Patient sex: F
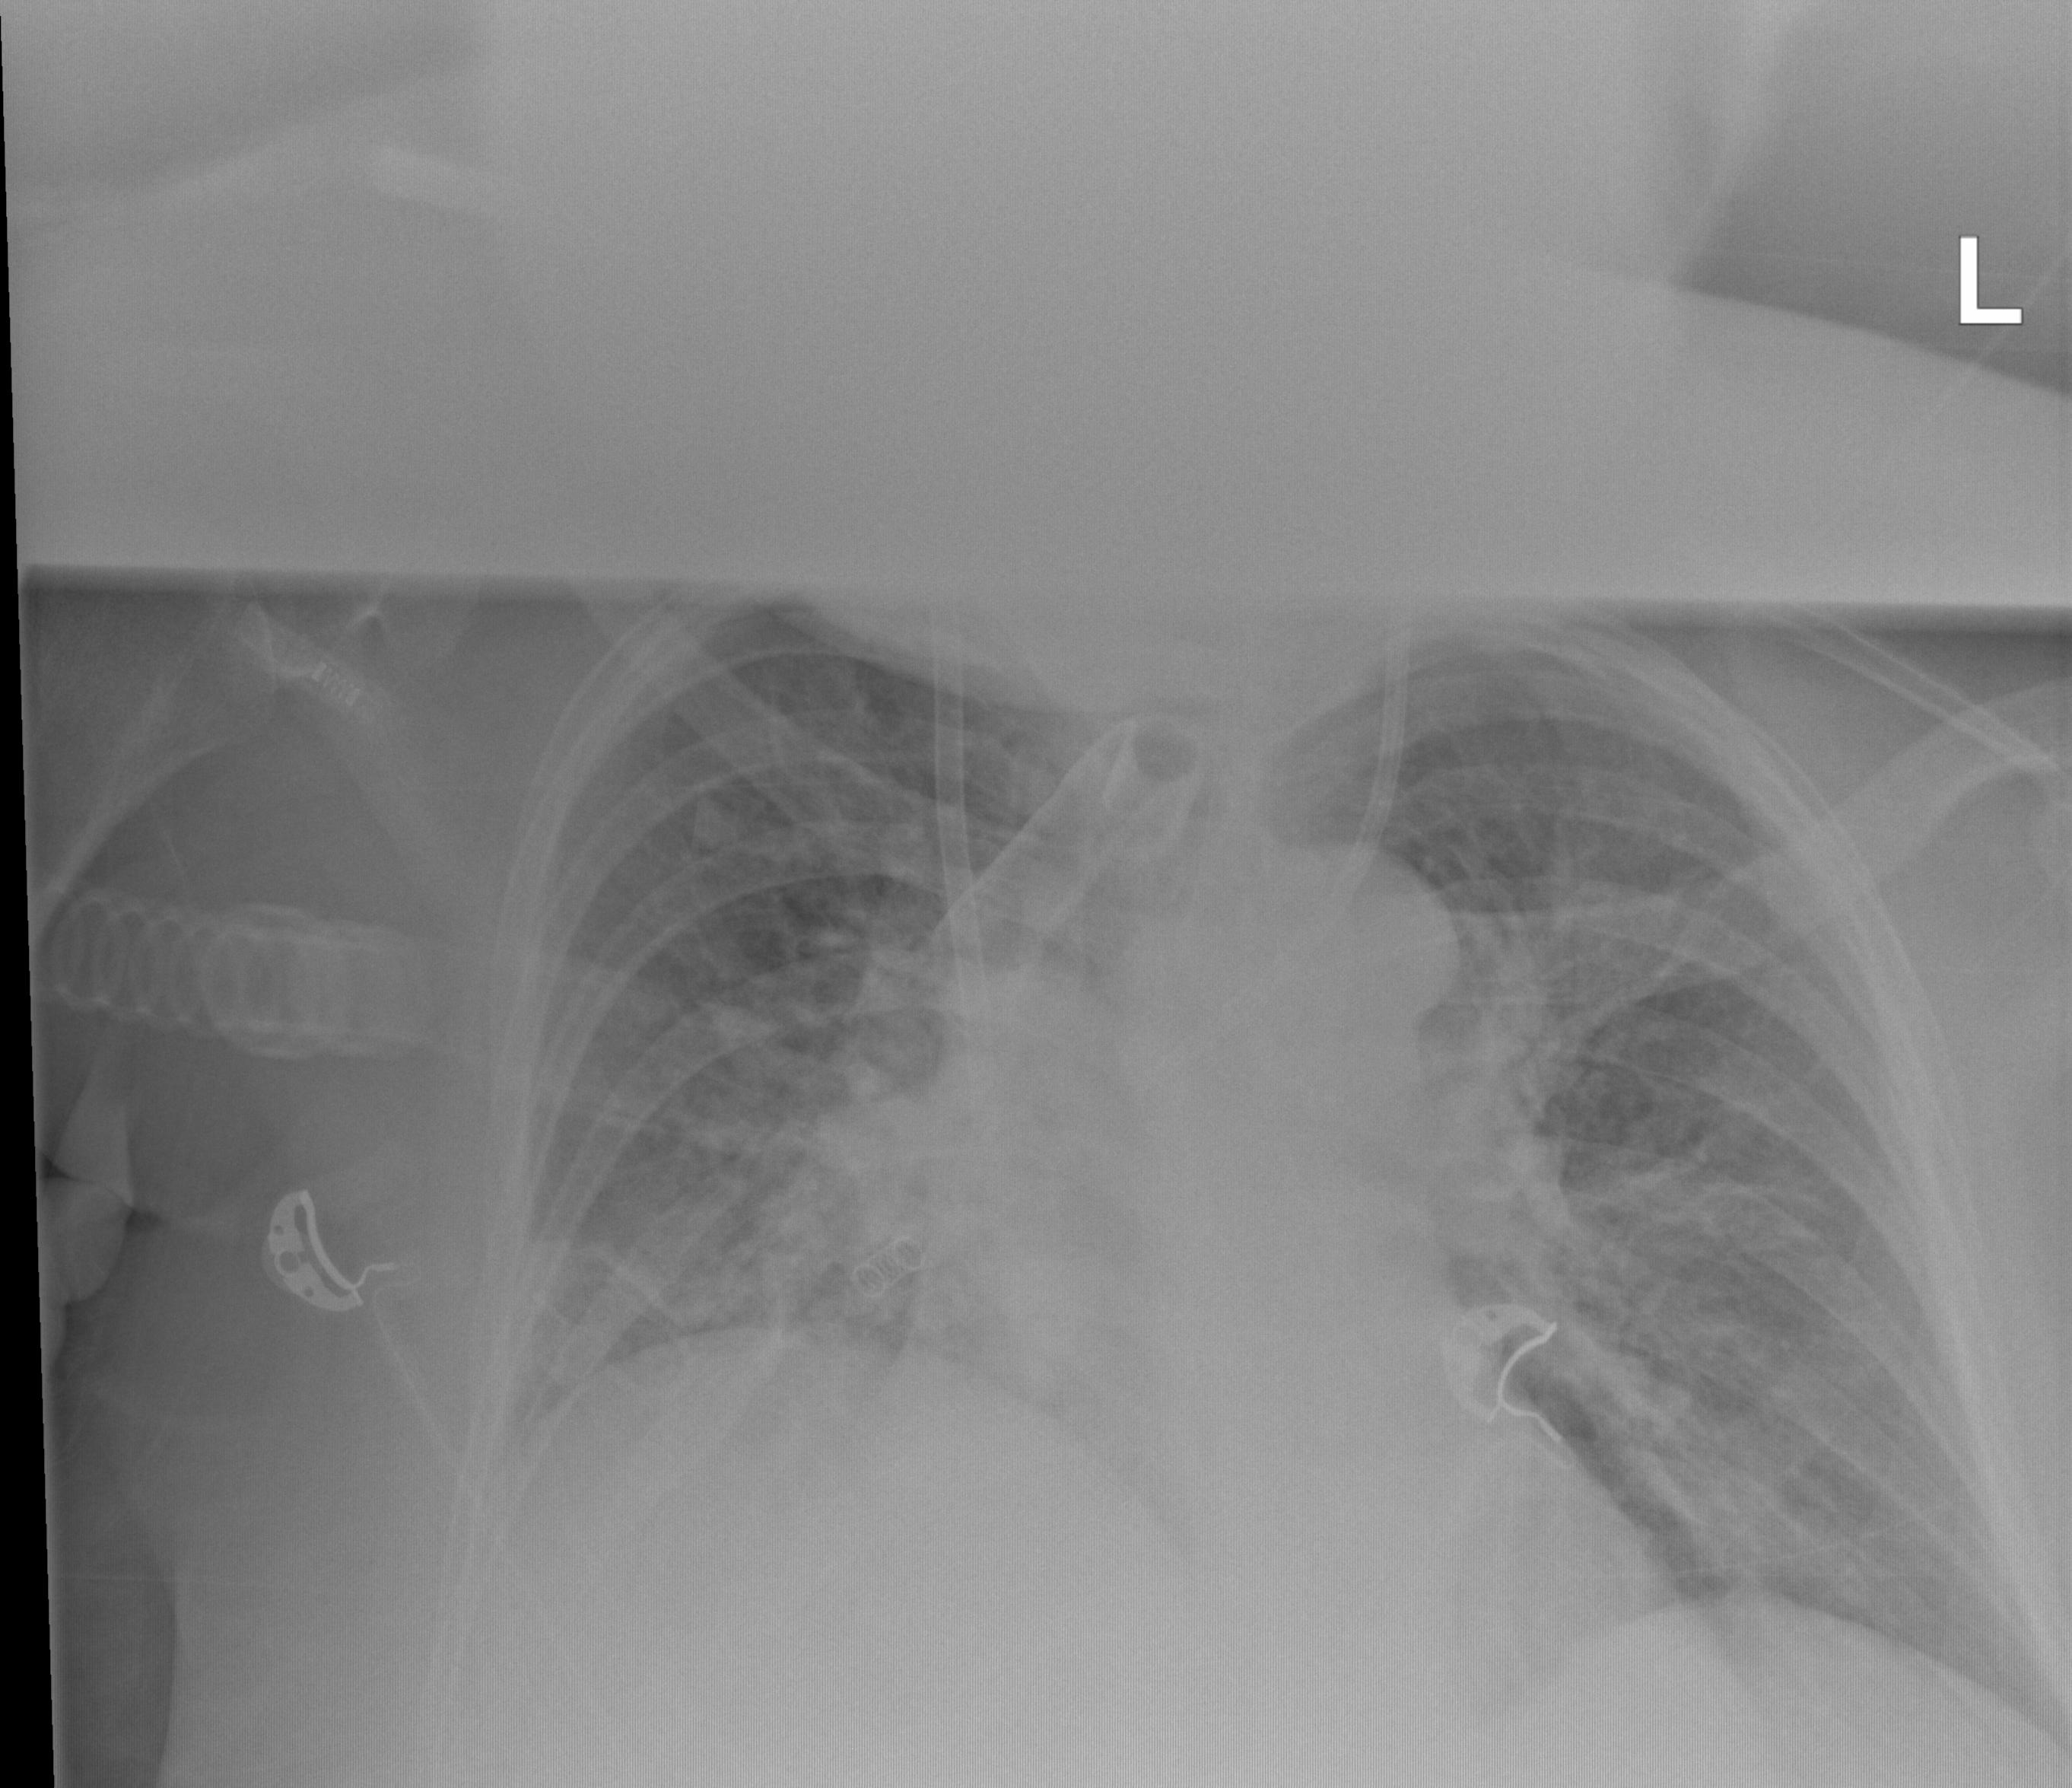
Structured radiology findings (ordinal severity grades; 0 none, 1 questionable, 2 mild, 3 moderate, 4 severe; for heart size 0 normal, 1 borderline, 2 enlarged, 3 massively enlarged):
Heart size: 1
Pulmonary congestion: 2
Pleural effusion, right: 0
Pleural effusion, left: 0
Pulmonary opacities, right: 2
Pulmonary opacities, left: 2
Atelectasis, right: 2
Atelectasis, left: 1